Question: Given the supply, demand, and route table for this logistics problem, what is the minimum total cost? Please provide the answer as an integer.
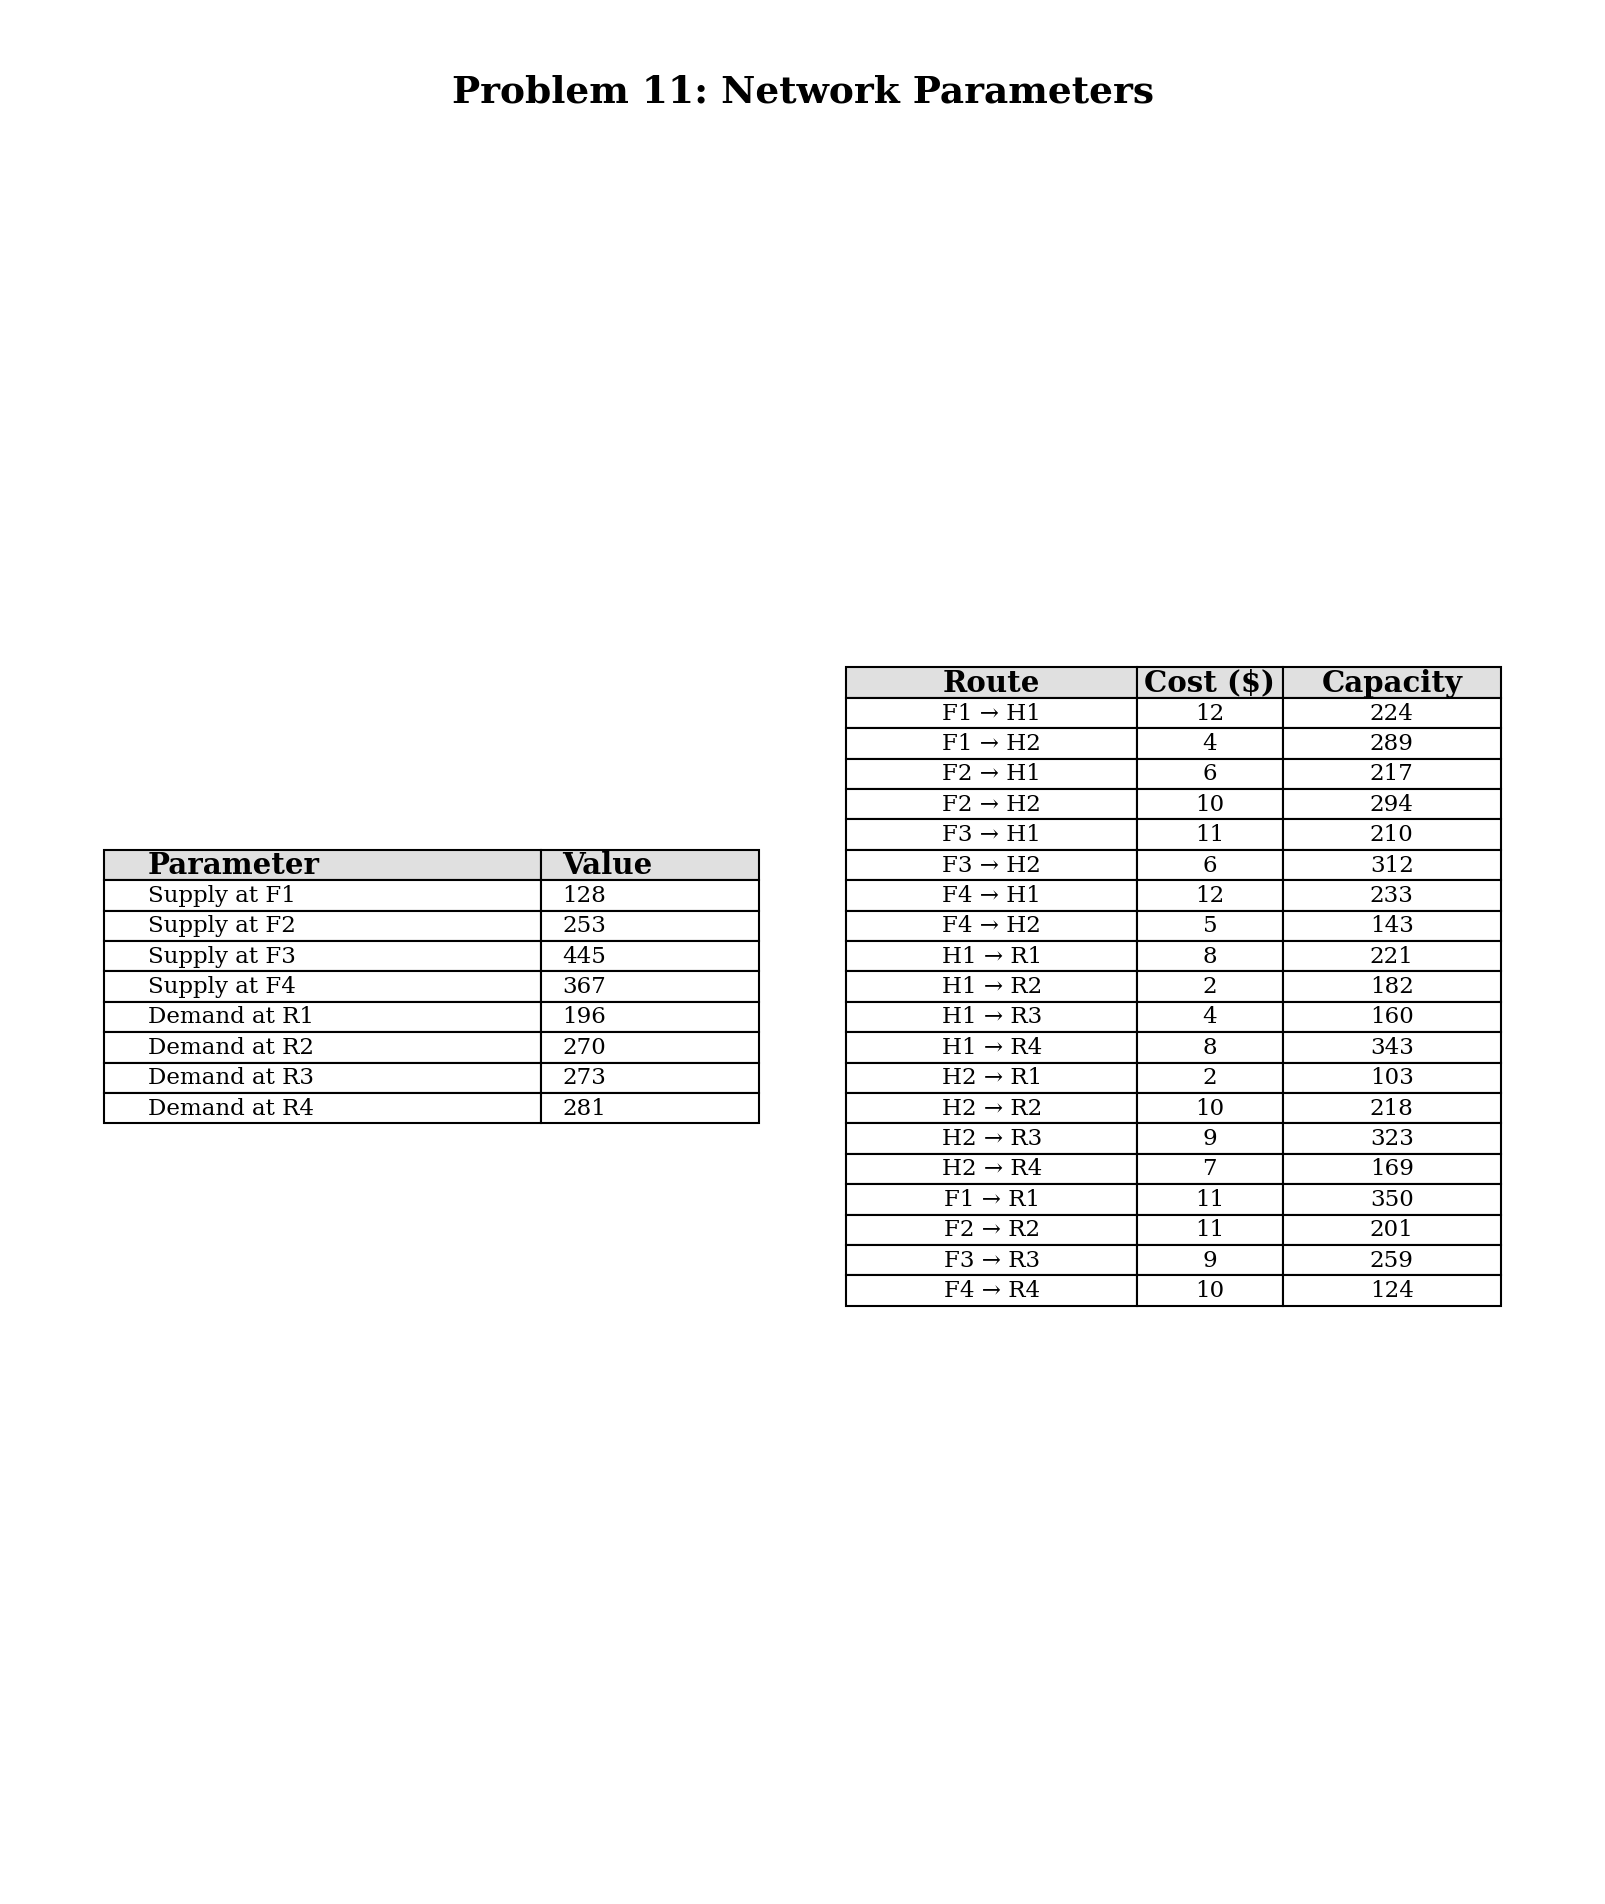
Answer: 9965